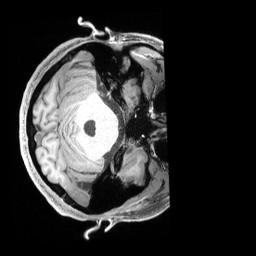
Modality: T1w
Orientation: axial
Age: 41
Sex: male
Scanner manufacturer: siemens
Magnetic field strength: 3 T
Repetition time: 2.4 s
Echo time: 0.00228 s